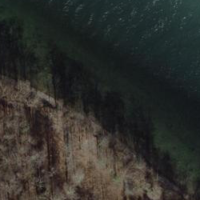
EUNIS habitat code: 15
Species observed at this site:
Columba palumbus